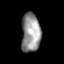
Tissue: prostate
Cell type: Epithelial cells
Senescence score: 0.3544
Nuclear area (px): 723
Mean DAPI intensity: 149.635